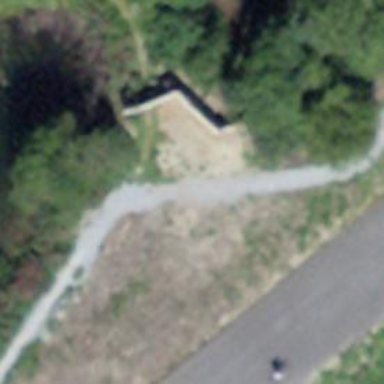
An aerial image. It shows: Ground path.